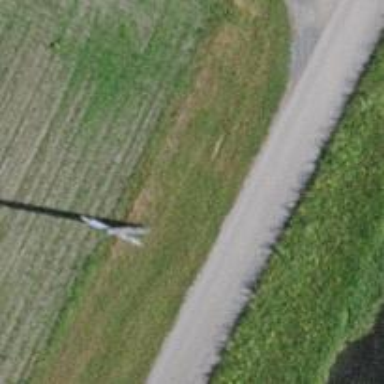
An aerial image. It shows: Concrete power pole.